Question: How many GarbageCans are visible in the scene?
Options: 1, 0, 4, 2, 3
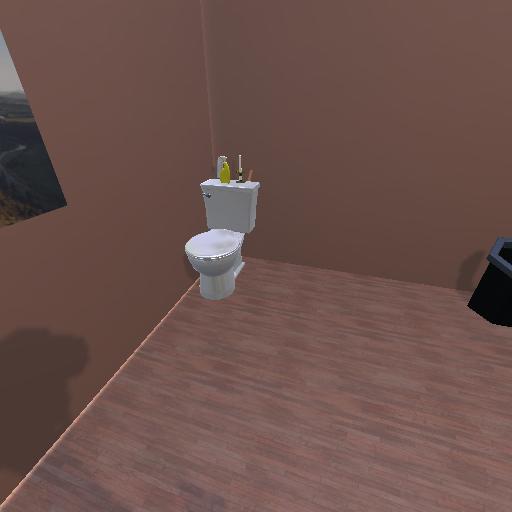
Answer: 1